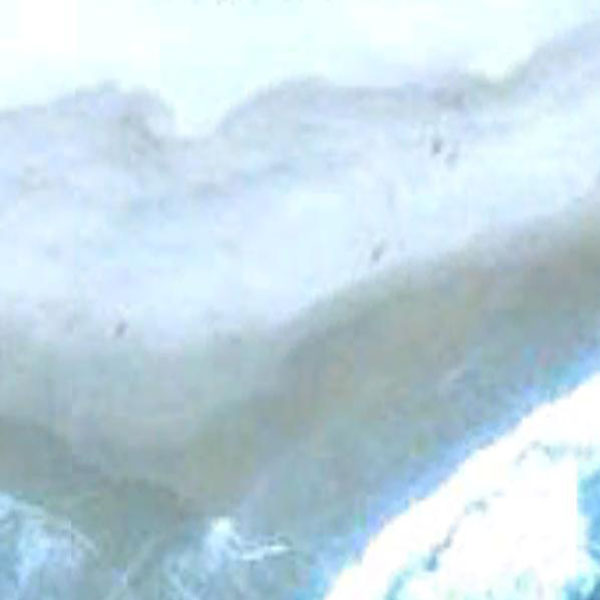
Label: Beach